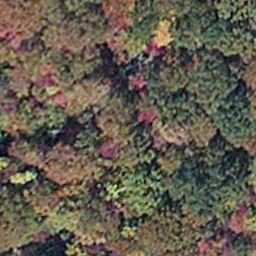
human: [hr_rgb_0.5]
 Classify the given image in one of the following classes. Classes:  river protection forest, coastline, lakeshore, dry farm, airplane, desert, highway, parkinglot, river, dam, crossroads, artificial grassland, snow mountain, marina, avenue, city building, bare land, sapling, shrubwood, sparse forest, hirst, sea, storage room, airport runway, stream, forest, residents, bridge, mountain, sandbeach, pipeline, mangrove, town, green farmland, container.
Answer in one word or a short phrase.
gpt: mangrove